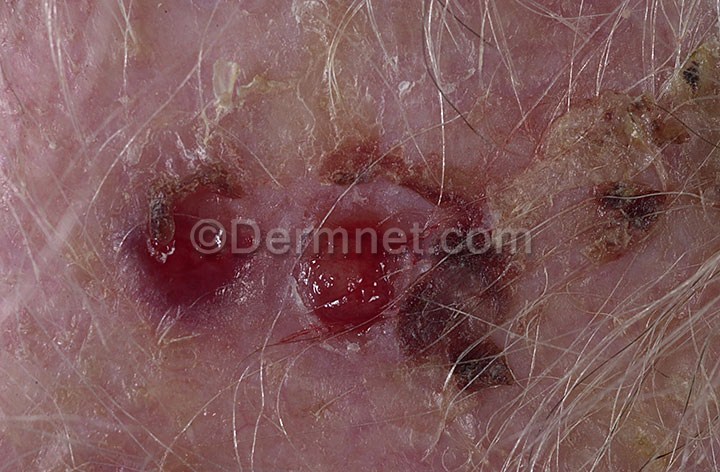
Disease: Actinic Keratosis Basal Cell Carcinoma and other Malignant Lesions